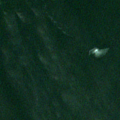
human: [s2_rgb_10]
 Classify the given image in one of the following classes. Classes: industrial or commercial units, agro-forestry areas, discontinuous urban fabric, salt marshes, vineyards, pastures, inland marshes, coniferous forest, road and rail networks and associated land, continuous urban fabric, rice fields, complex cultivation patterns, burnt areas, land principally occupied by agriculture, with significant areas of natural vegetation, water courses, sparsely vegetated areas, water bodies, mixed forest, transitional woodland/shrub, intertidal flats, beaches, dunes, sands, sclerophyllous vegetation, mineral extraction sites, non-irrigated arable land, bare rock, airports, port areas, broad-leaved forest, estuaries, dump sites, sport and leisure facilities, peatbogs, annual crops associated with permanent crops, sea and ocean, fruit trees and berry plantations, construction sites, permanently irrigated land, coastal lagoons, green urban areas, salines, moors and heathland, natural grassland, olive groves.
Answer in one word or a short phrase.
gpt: sea and ocean